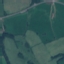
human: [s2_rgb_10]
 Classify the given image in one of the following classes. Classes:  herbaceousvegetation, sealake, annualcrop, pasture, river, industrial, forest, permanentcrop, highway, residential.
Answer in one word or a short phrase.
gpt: Pasture